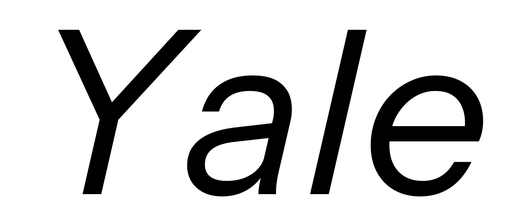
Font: InstrumentSans-Italic_Italic